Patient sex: M
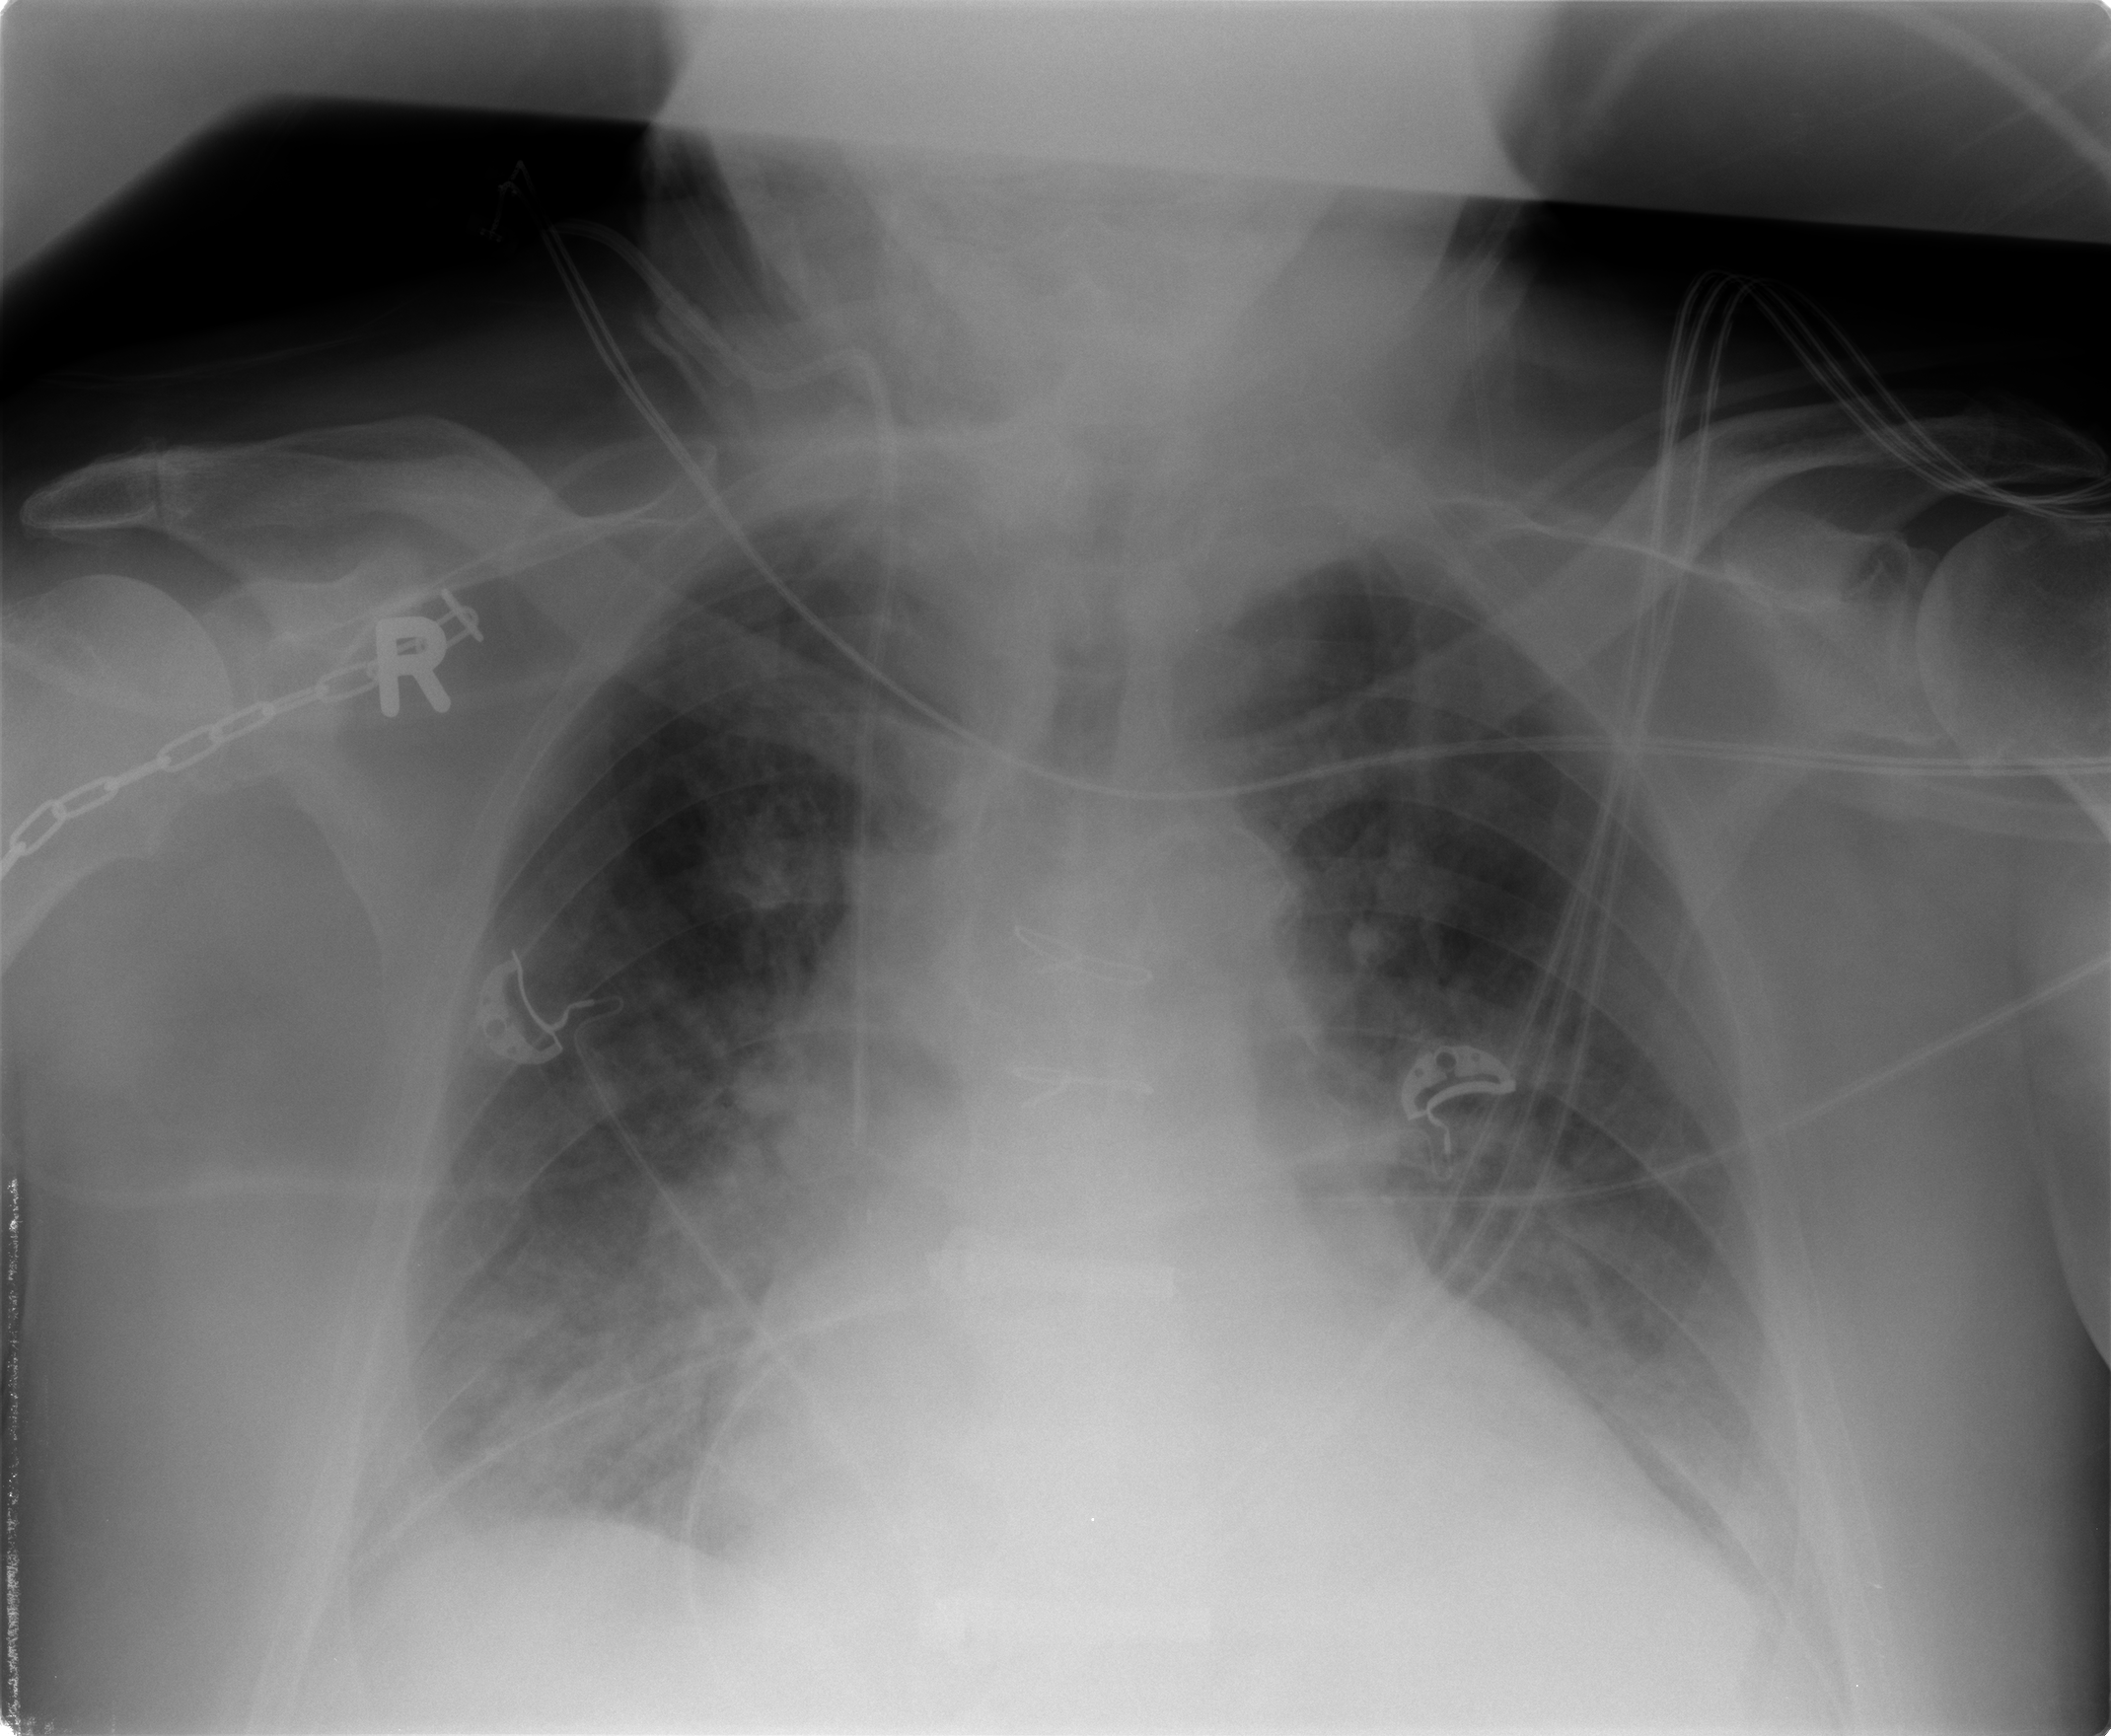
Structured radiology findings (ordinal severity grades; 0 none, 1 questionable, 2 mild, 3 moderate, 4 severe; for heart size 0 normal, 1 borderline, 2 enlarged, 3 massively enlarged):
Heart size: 1
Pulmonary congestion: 2
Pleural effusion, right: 1
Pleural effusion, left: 1
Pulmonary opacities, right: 1
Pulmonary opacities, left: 0
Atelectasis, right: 2
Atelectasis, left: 2